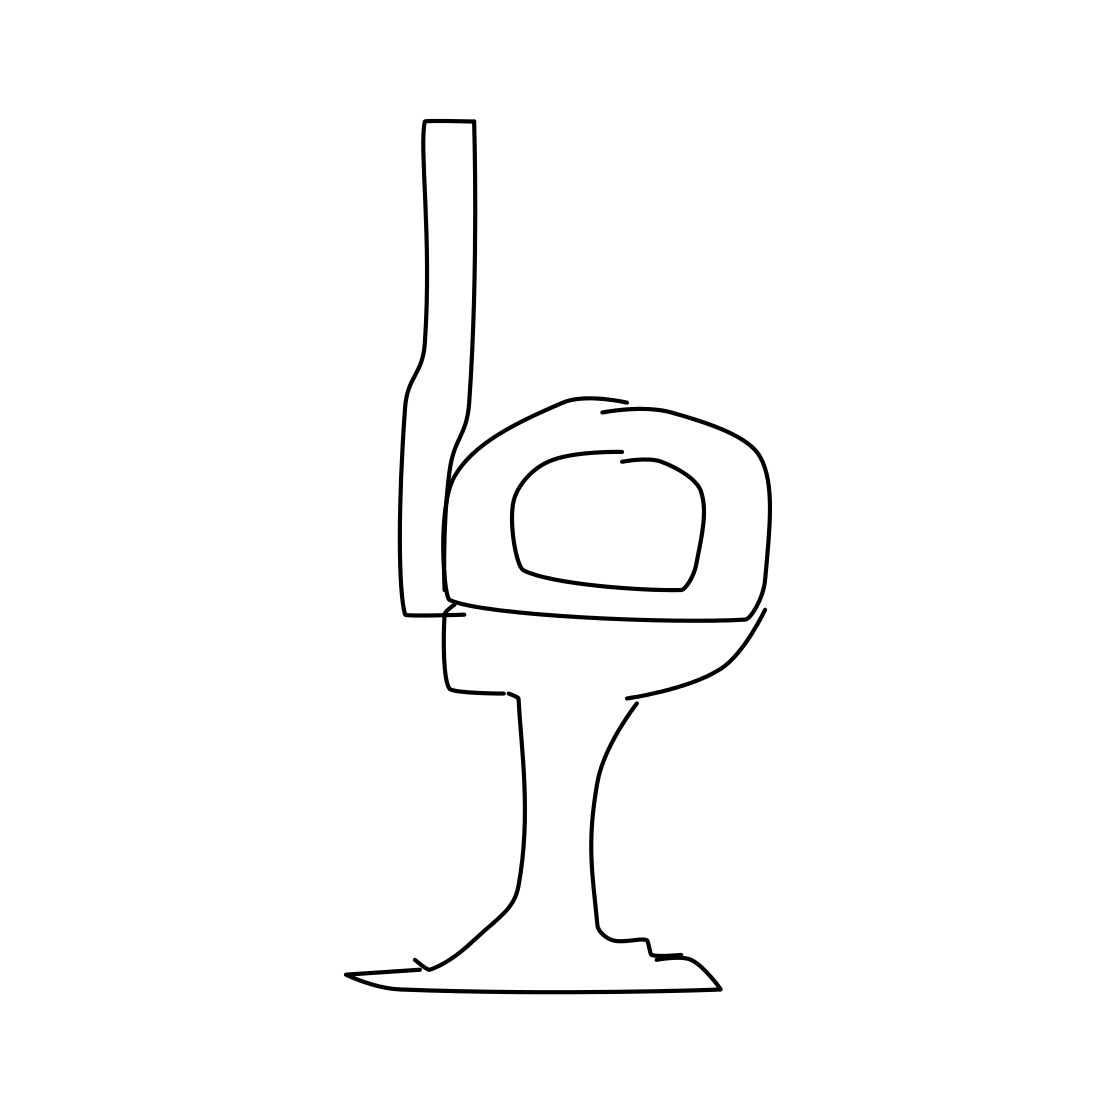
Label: toilet